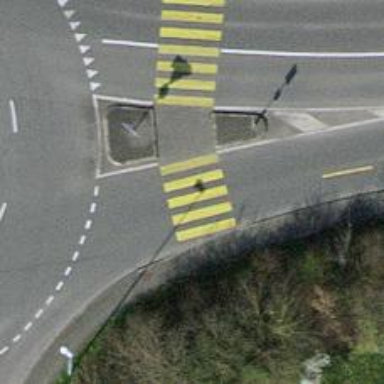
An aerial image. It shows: Zebra crossing. The crossing is uncontrolled and marked.